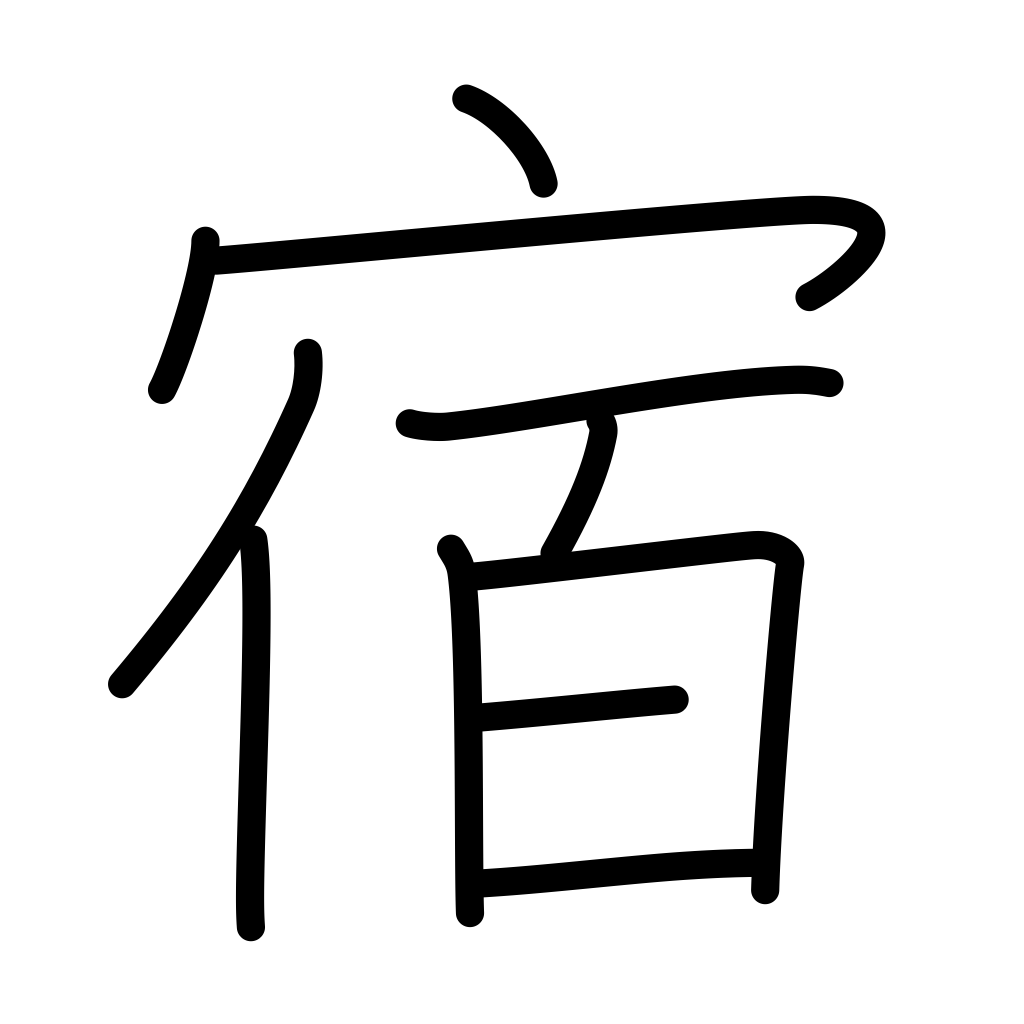
Meaning: inn, lodging, relay station, dwell, lodge, be pregnant, home, dwelling